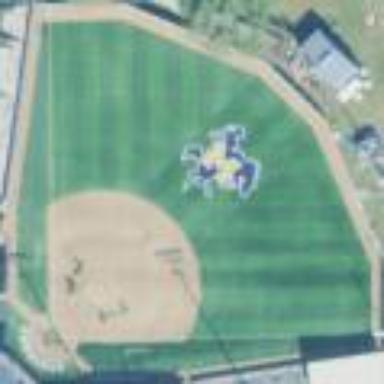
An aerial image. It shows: Softball pitch with artificial turf surface for leisure land.